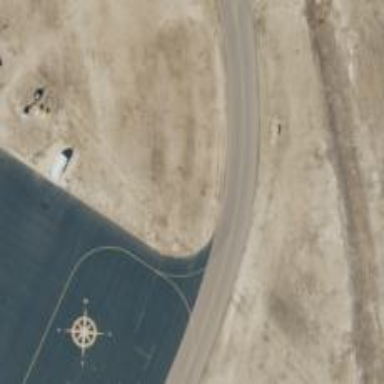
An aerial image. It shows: View of taxiway at the airport.